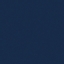
Land use / land cover class: SeaLake